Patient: sex M, age 24
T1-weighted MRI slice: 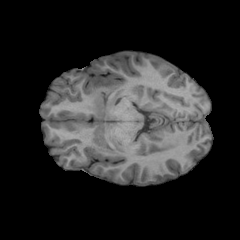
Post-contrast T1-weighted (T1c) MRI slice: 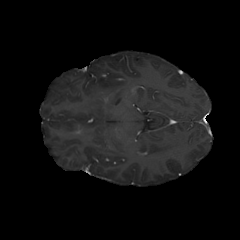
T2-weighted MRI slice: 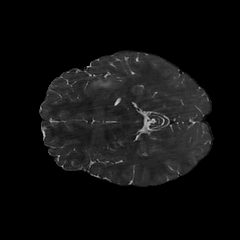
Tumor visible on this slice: yes
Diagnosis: Astrocytoma, IDH-mutant
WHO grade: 2